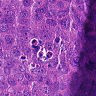
Metastatic tissue present: yes